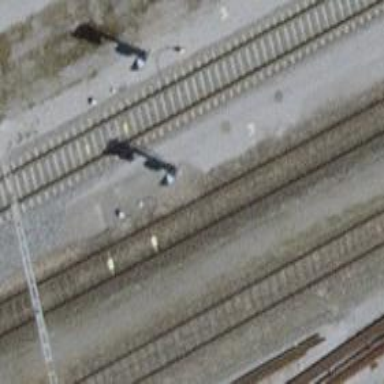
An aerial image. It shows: Rail siding with electrified contact lines.